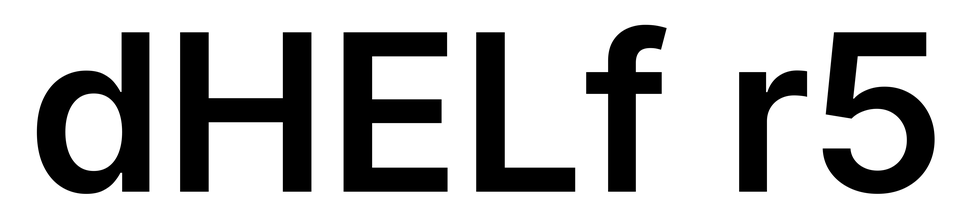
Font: Inter_SemiBold